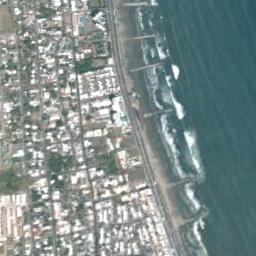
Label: beach